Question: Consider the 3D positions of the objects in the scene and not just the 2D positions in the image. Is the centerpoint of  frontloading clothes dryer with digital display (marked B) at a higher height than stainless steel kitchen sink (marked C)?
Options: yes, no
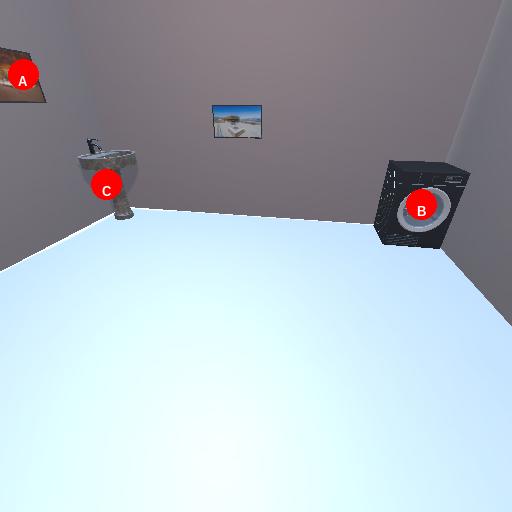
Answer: yes